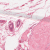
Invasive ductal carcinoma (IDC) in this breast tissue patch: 0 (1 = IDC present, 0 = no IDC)